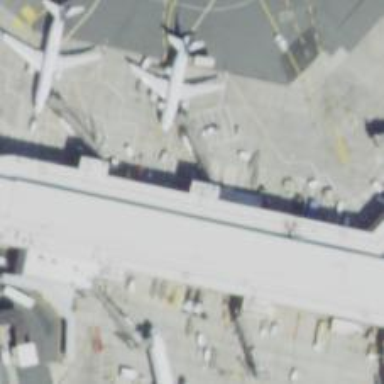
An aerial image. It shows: Airport gate.